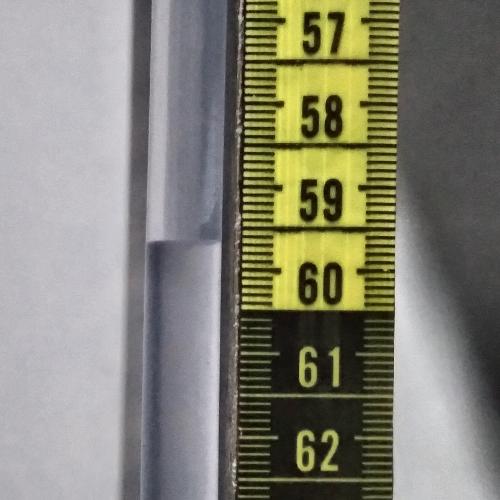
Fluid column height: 59.7 cm